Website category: camera
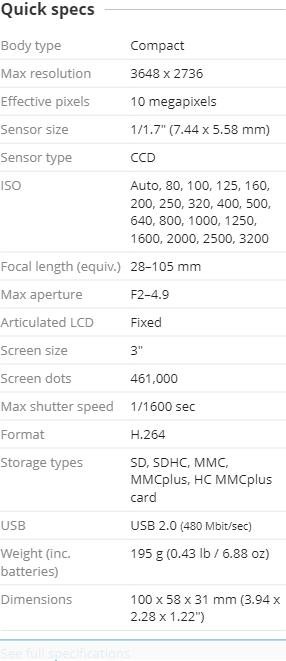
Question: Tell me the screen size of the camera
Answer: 3

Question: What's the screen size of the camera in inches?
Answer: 3

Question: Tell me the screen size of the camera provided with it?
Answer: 3

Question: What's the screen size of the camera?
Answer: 3

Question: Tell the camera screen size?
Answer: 3

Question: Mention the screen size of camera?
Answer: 3

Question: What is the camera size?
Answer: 3

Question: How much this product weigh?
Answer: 195 g (0.43 lb / 6.88 oz )

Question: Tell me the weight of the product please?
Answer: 195 g (0.43 lb / 6.88 oz )

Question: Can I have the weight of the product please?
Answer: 195 g (0.43 lb / 6.88 oz )

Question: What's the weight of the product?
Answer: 195 g (0.43 lb / 6.88 oz )

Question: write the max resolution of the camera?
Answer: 3648 x 2736

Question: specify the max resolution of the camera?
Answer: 3648 x 2736

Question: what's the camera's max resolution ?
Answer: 3648 x 2736

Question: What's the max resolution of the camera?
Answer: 3648 x 2736

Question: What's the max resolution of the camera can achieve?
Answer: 3648 x 2736

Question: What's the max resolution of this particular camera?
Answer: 3648 x 2736

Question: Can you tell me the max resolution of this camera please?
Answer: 3648 x 2736

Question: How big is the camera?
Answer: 100 x 58 x 31 mm (3.94 x 2.28 x 1.22 )

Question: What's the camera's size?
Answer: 100 x 58 x 31 mm (3.94 x 2.28 x 1.22 )

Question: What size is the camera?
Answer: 100 x 58 x 31 mm (3.94 x 2.28 x 1.22 )

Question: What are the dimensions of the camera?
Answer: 100 x 58 x 31 mm (3.94 x 2.28 x 1.22 )

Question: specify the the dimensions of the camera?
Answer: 100 x 58 x 31 mm (3.94 x 2.28 x 1.22 )

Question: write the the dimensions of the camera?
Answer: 100 x 58 x 31 mm (3.94 x 2.28 x 1.22 )

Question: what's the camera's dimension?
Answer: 100 x 58 x 31 mm (3.94 x 2.28 x 1.22 )